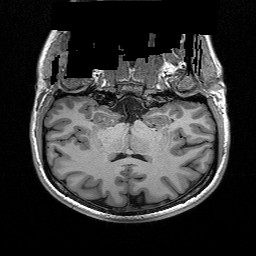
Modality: T1w
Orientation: sagittal